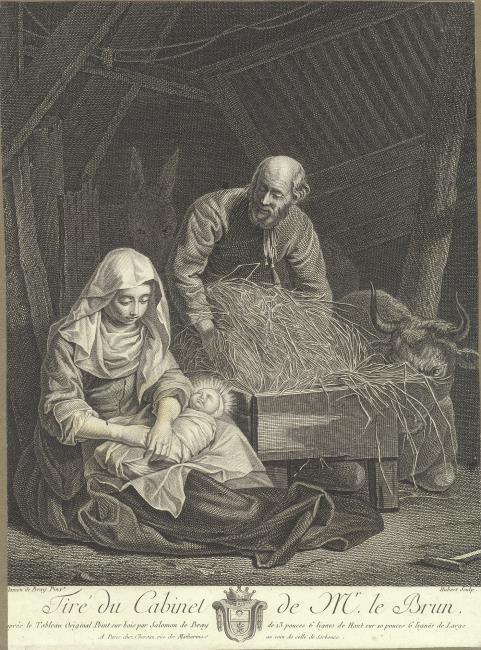
Title: The nativity
Artist: François Hubert
Earliest date: 1783
Latest date: 1784
Genre: reproductive print
Iconography: cattle
Keywords: New Testament and Apocrypha, Virgin and Child, Christ Child, Holy Family, cradle, straw, ox, donkey